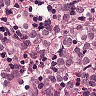
Metastatic tissue present: yes